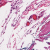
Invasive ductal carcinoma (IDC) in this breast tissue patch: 0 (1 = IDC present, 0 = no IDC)